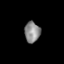
Tissue: lung
Cell type: Epithelial cells
Senescence score: 0.2205
Nuclear area (px): 313
Mean DAPI intensity: 139.131